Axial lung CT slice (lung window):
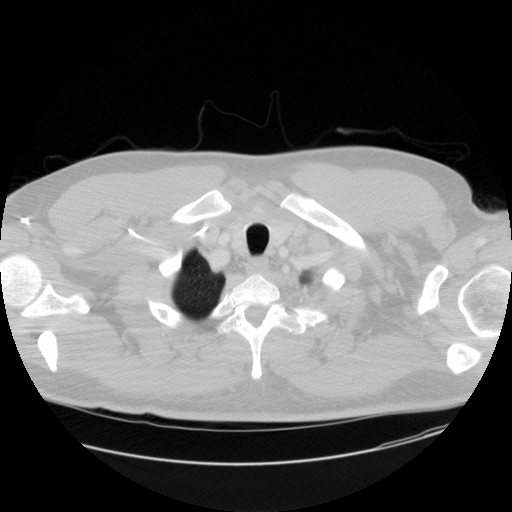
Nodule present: no